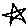
Label: star